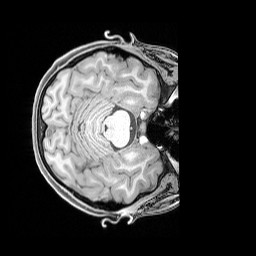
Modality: T1w
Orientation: axial
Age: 25
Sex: female
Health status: healthy
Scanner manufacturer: siemens
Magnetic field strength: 3 T
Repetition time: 1.65 s
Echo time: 0.00182 s